The plot shows one second of acceleration measured on a rotor kit. Based on the visible evidence, which rotor condition applies: normal, misalignment, unbalance, looseness?
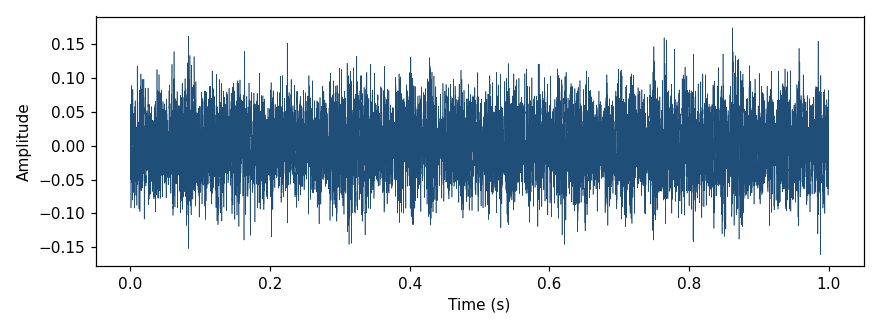
Answer: normal